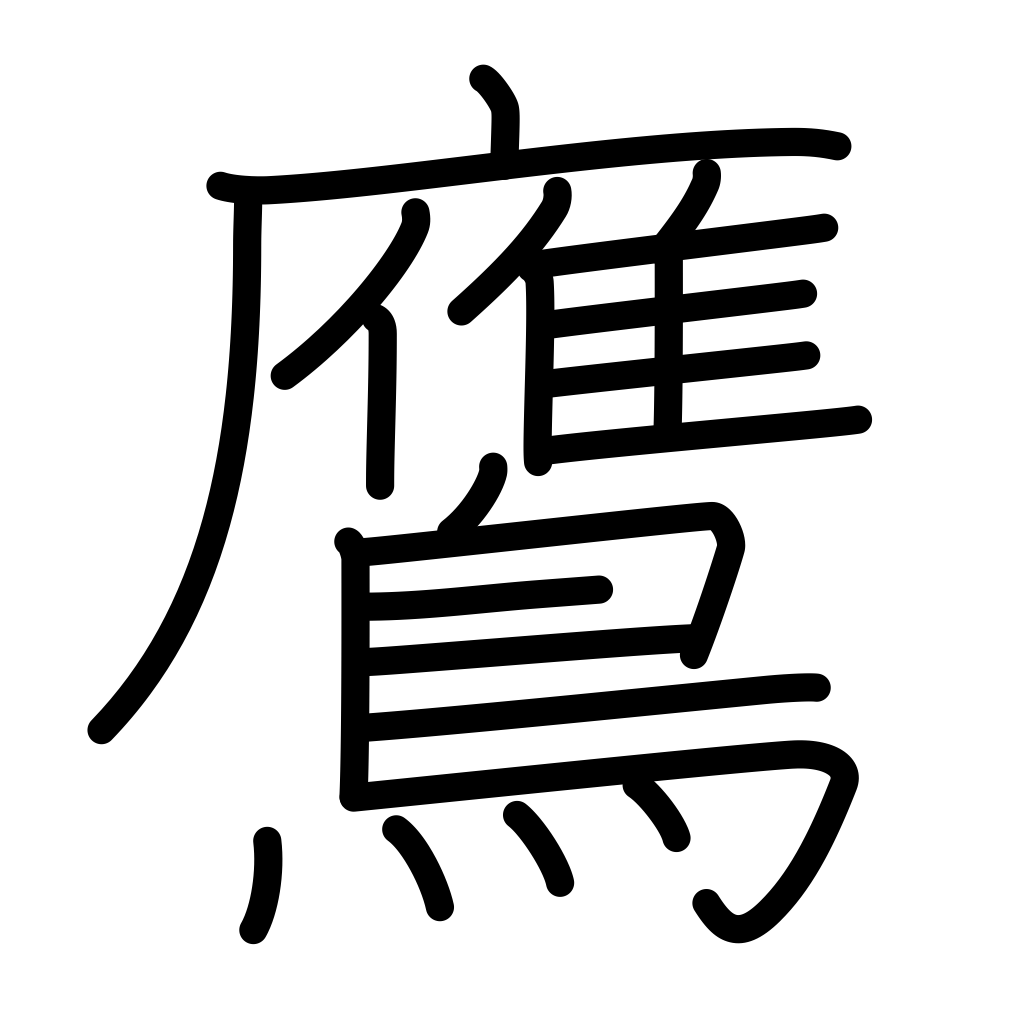
Meaning: hawk